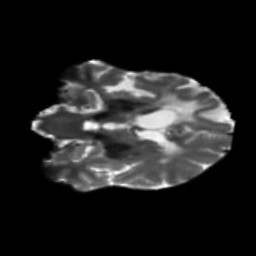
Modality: T2w
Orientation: coronal
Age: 46
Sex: male
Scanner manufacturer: siemens
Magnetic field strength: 3 T
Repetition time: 5.47 s
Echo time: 0.0854 s